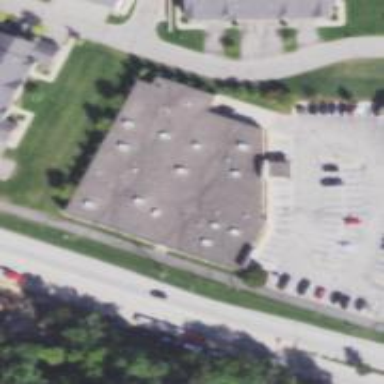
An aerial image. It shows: Veterinary facility.